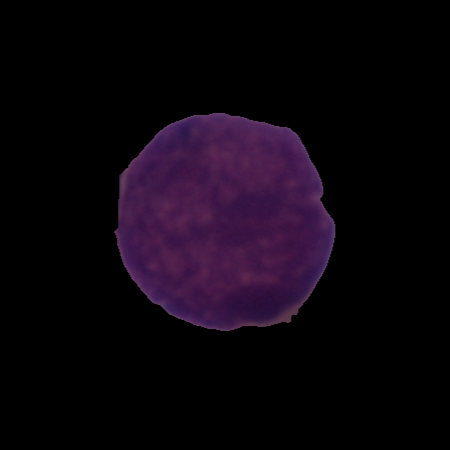
Label: cancer